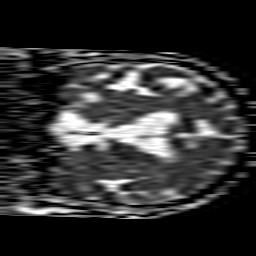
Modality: ADC
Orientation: coronal
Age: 70
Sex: male
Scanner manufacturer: philips
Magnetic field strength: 1.5 T
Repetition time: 3.681 s
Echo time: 0.09411 s